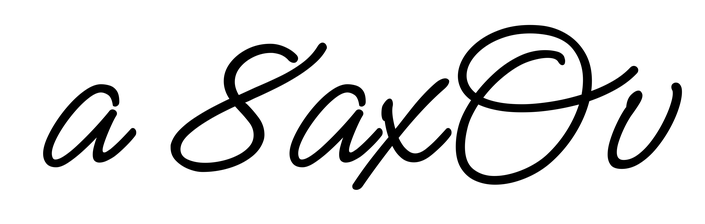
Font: MeowScript-Regular